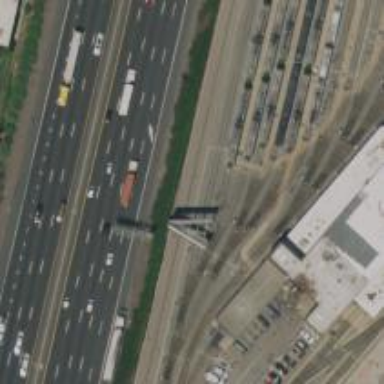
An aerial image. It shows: Light rail yard with electrified contact lines.